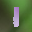
Label: 1